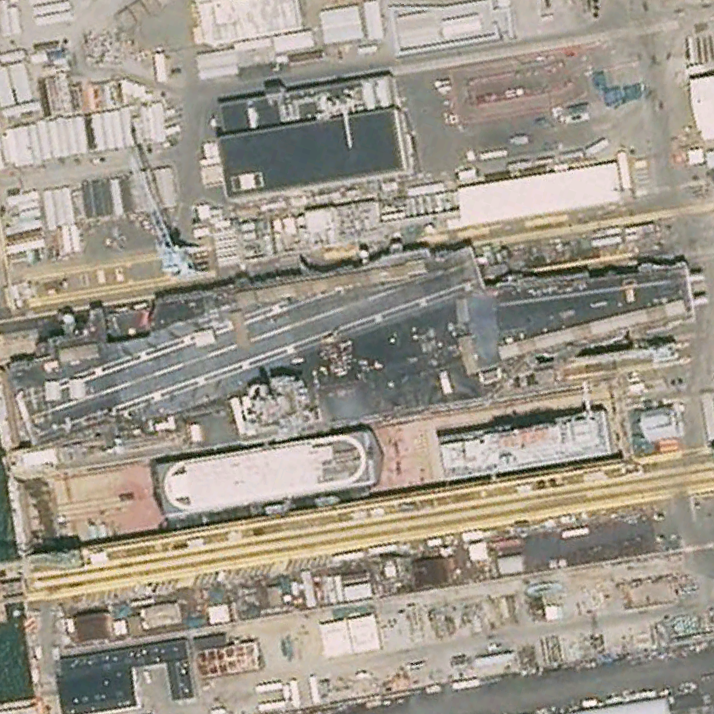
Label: aircraft_carrier